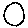
Label: circle